Question: I use the Nordwind DB
This is how my app looks:

I want to select a row from the first grid view and show the orders from those Customers in the second gridview also I would like to filter 1 or more columns in the first gridview.
GridView1:
'''
private void Form1_Load(object sender, EventArgs e)
{
SqlConnection conn = new SqlConnection(@"Data Source=(LocalDB)\MSSQLLocalDB;AttachDbFilename=|DataDirectory|\Northwind.mdf;Integrated Security=True");conn.Open();
SqlCommand cmd = new SqlCommand("select * from Customers", conn);
SqlDataReader rdr = cmd.ExecuteReader();
List<Customer> Customers = new List<Customer>();
while (rdr.Read())
{
Customer c = new Customer();
c.CustomerID = (string)rdr["CustomerID"];
c.CompanyName = (string)rdr["CompanyName"];
c.ContactName = (string)rdr["ContactName"];
c.City = (string)rdr["City"];
c.Country = (string)rdr["Country"];
c.Phone = (string)rdr["Phone"];
Customers.Add(c);
}
dataGridView1.DataSource = Customers;
}
'''
GridView2:
'''
private void dataGridView2_CellContentClick(object sender, DataGridViewCellEventArgs e)
{
SqlConnection conn = new SqlConnection(@"Data Source=(LocalDB)\MSSQLLocalDB;AttachDbFilename=|DataDirectory|\Northwind.mdf;Integrated Security=True");
conn.Open();
SqlCommand cmd = new SqlCommand("select * from Orders", conn);
SqlDataReader rdr = cmd.ExecuteReader();
List<Order> Orders = new List<Order>();
while (rdr.Read())
{
Order o = new Order();
o.OrderID = (int)rdr["OrderID"];
o.OrderDate = (DateTime)rdr["OrderDate"];
o.ShipName = (string)rdr["ShipName"];
o.ShipCity = (string)rdr["ShipCity"];
o.ShipCountry = (string)rdr["ShipCountry"];
Orders.Add(o);
}
dataGridView2.DataSource = Orders;
}
'''
Select the whole row:
'''
{
Customer c = (Customer)dataGridView1.CurrentRow.DataBoundItem;
}
'''
I think the SqlCommand is not good in GridView2 also I think I need to update the form but I have no idea how to do that.
Could someone give me the right code and maybe even an explanation for what part does what?
Thanks in advance if you need more info please say it.
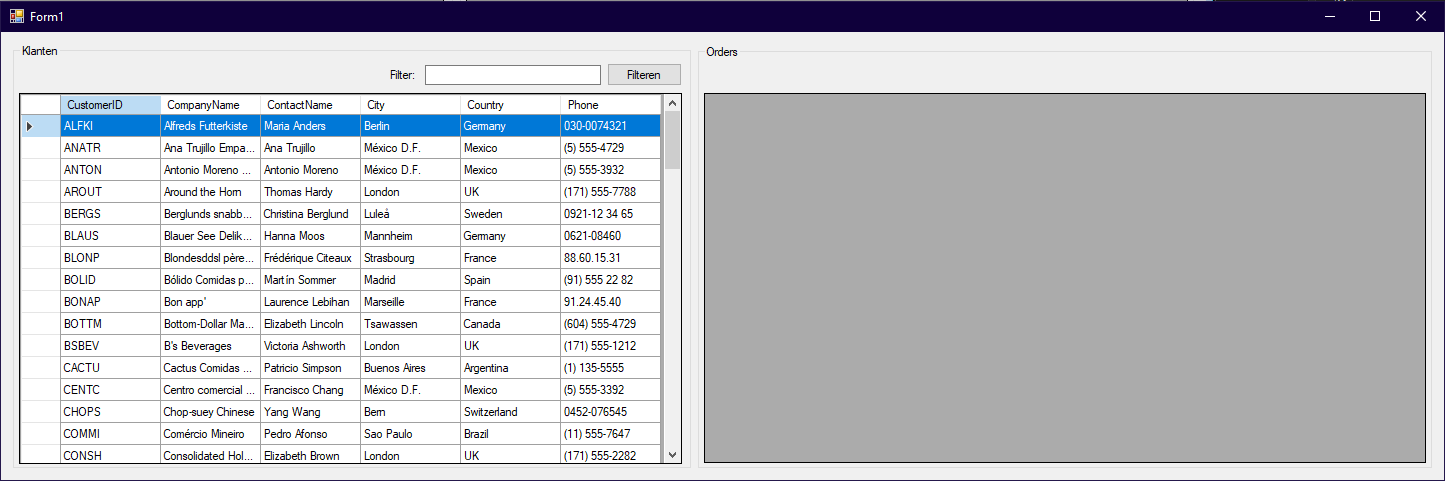
Answer: Don't do this in the 'CellContentClick' but in the 'SelectionChanged' event handler. The orders must have a 'CustomerID' you can use to filter in a WHERE-clause:
'''
private void dataGridView1_SelectionChanged(object sender, EventArgs e)
{
if (dataGridView1.CurrentRow?.DataBoundItem is Customer customer) {
var orders = new List<Order>();
using (var conn = new SqlConnection(STR_Connection))
using (var cmd = new SqlCommand("select * from Orders where CustomerID=@cid", conn)) {
cmd.Parameters.Add("@cid", SqlDbType.NChar, 5).Value = customer.CustomerID;
conn.Open();
using (SqlDataReader rdr = cmd.ExecuteReader()) {
while (rdr.Read()) {
var o = new Order {
OrderID = (int)rdr["OrderID"],
CustomerID = (string)rdr["CustomerID"],
OrderDate = (DateTime)rdr["OrderDate"],
ShipName = (string)rdr["ShipName"],
ShipCity = (string)rdr["ShipCity"],
ShipCountry = (string)rdr["ShipCountry"]
};
orders.Add(o);
}
}
}
dataGridView2.DataSource = orders;
} else {
dataGridView2.DataSource = null;
}
}
'''
It is important to pass parameters as command parameter and to concatenate it into a SQL command string. This can lead to a SQL injection attack (here probably not, but in the general case...). It also improves the performance of the query, as the SQL-Server can cache the execution plan, since the command string does not change for different customers.
Put the connection, the command and the reader in using-statements to have them automatically disposed.
---
Filtering by the the textbox works very much the same way. Reload the customers in the 'TextChanged' or 'Validated' or 'Leave' event of the textbox:
'''
private void txtFilter_TextChanged(object sender, EventArgs e)
{
LoadCustomers(txtFilter.Text);
}
'''
and also in the Load event:
'''
private void Form1_Load(object sender, EventArgs e)
{
LoadCustomers();
}
'''
The difference between 'TextChanged' and the other two events is that the former fires for every character entered. For the others to work, you must leave the textbox.
Then you will have to handle the two cases where the filter is empty or not. If it is empty, either select the customers without WHERE-clause (i.e. return all rows) or don't return rows at all ('dataGridView1.DataSource = null;'). Otherwise set up an appropriate where clause. Maybe
'''
WHERE CompanyName LIKE @filter OR ContactName LIKE @filter
'''
Then embed the filter string in '%'. This is the wildcard character in SQL.
'''
private void LoadCustomers(string filter = null) // Optional filter parameter
{
string sql = "select * from Customers";
SqlParameter filterParameter = null;
if (!String.IsNullOrWhiteSpace(filter)) {
sql += " WHERE CompanyName LIKE @filter OR ContactName LIKE @filter";
filterParameter = new SqlParameter("@filter", SqlDbType.NVarChar) {
Value = "%" + filter + "%" // Add wildcards.
};
}
var Customers = new List<Customer>();
using (var conn = new SqlConnection(STR_Connection))
using (var cmd = new SqlCommand(sql, conn)) {
if (filterParameter != null) {
cmd.Parameters.Add(filterParameter);
}
conn.Open();
using (var rdr = cmd.ExecuteReader()) {
while (rdr.Read()) {
var c = new Customer() {
CustomerID = (string)rdr["CustomerID"],
CompanyName = (string)rdr["CompanyName"],
ContactName = (string)rdr["ContactName"],
City = (string)rdr["City"],
Country = (string)rdr["Country"],
Phone = (string)rdr["Phone"]
};
Customers.Add(c);
}
}
}
dataGridView1.DataSource = Customers;
}
'''